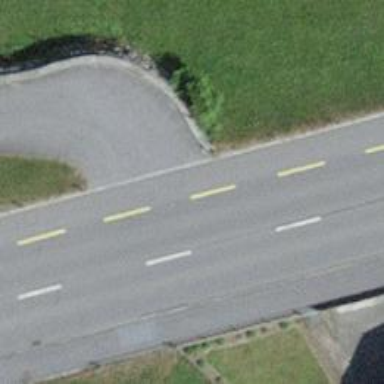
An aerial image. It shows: Secondary road with lane designated for cycling on the left side. The road surface is asphalt.